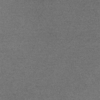
Label: dusty